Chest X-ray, PA view. Patient: 16 years old, sex F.
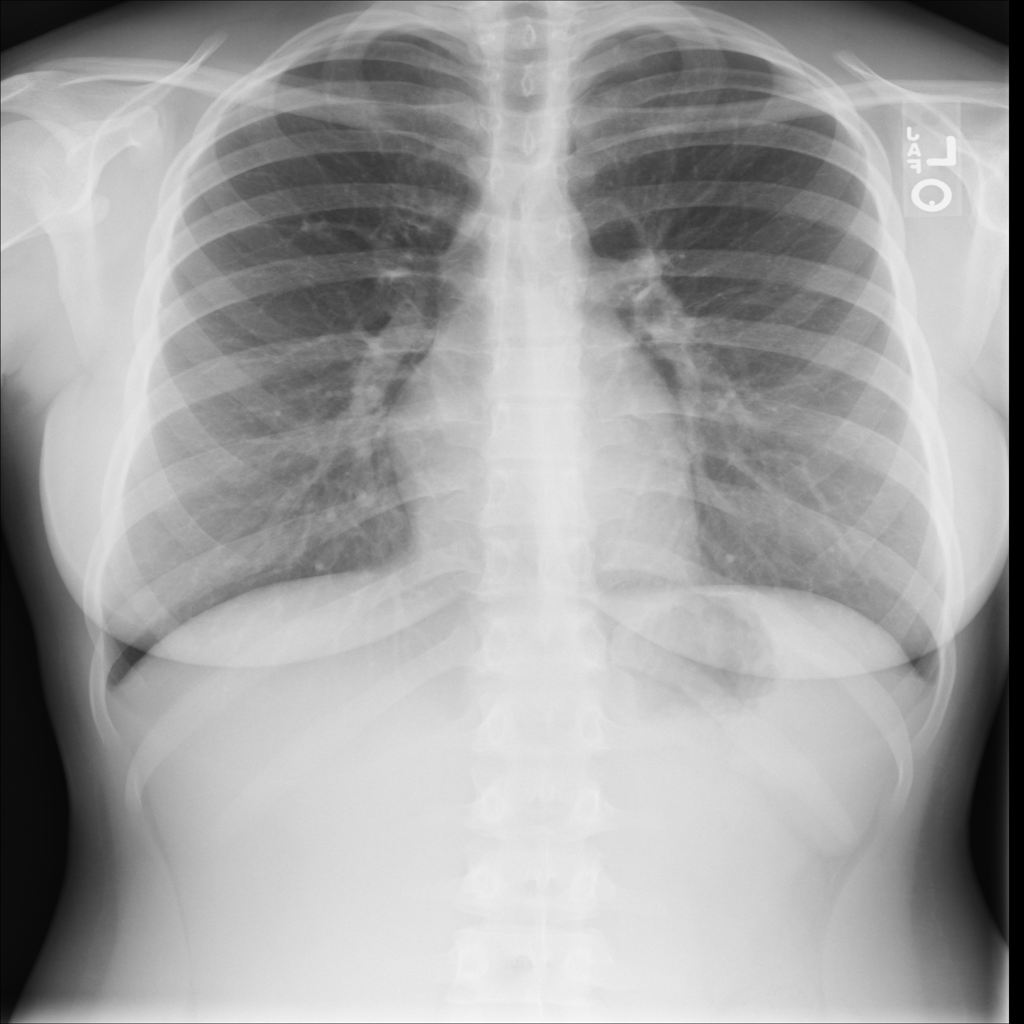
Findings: No Finding